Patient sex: M
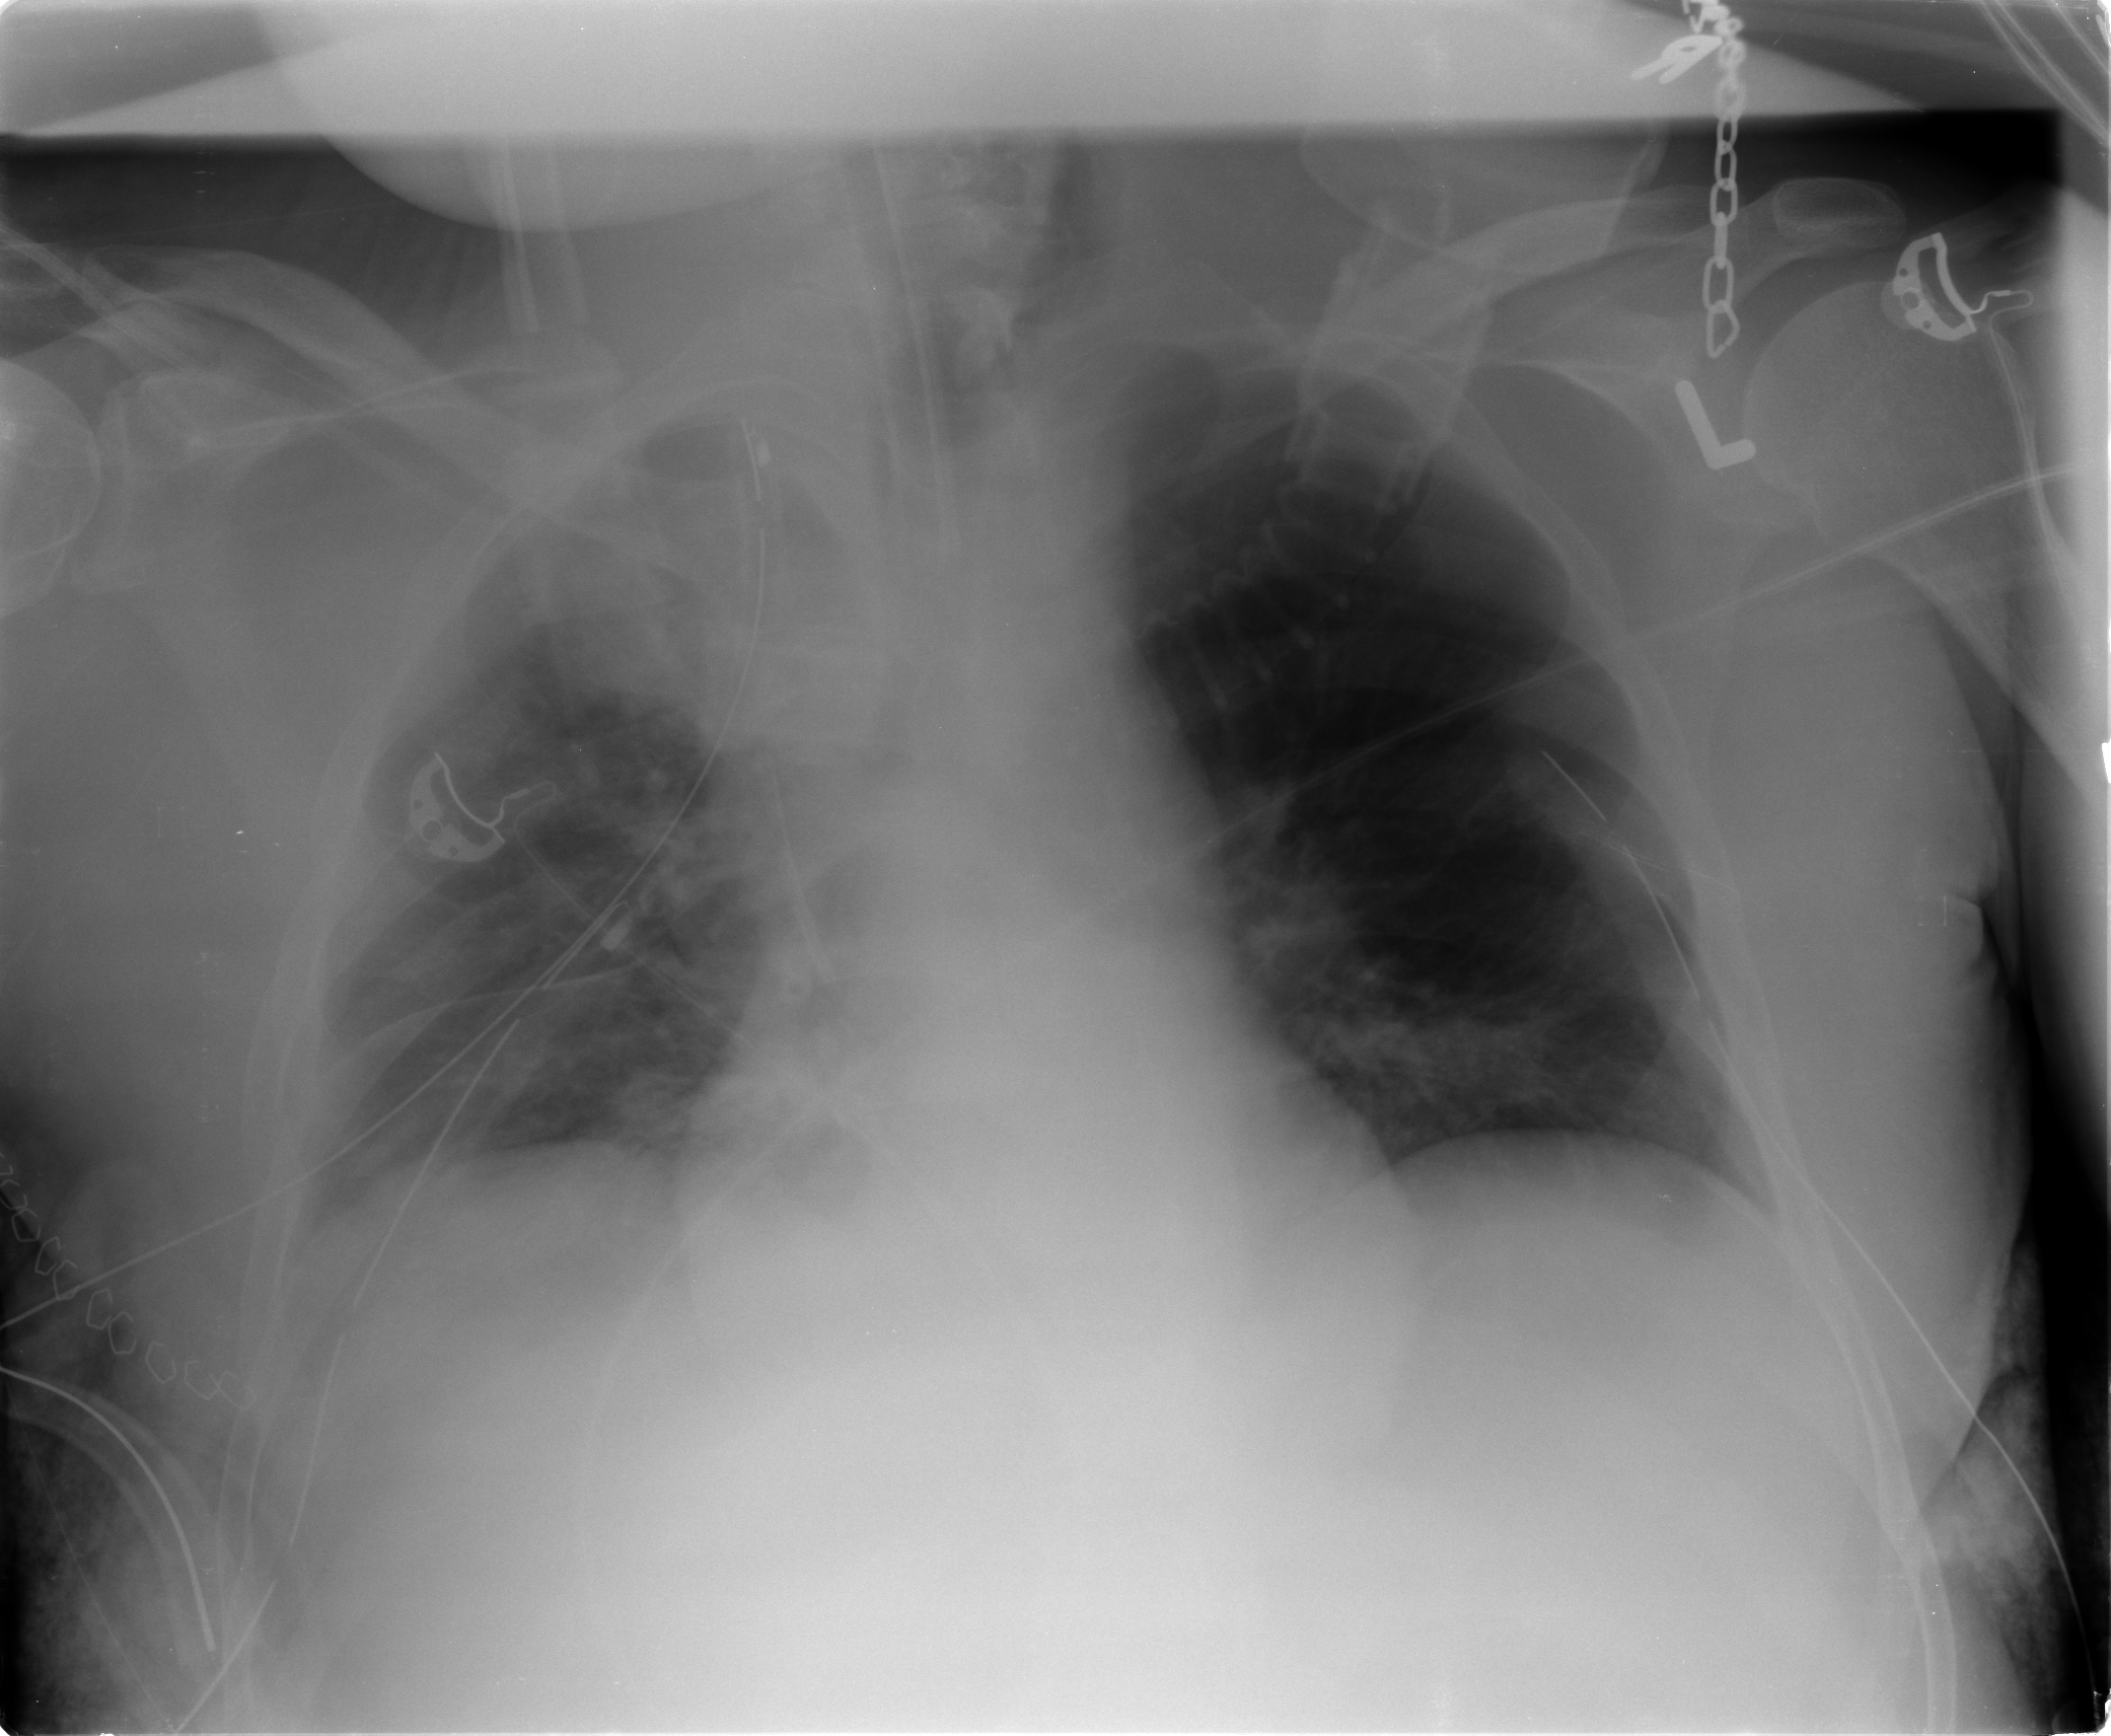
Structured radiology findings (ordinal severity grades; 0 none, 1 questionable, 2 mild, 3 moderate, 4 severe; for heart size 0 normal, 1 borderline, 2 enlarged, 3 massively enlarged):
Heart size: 0
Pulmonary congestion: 0
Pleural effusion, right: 2
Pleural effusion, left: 0
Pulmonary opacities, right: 0
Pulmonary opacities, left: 0
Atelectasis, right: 2
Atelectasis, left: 0